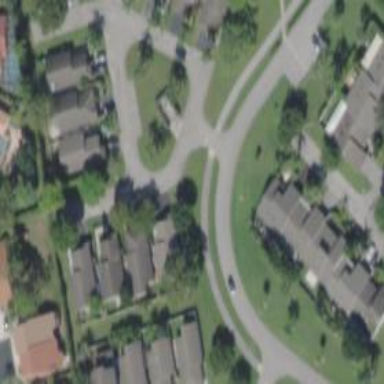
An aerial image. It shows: Living street.